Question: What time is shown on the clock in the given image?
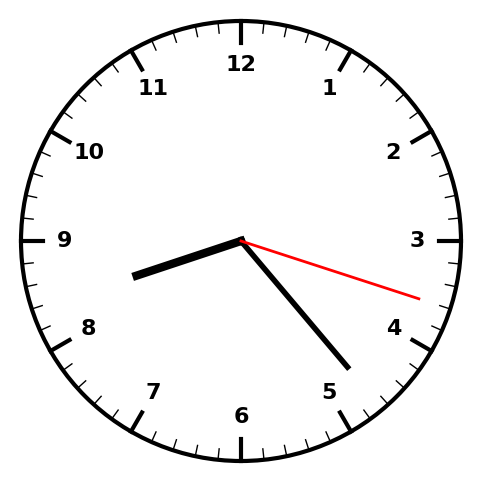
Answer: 08:23:18